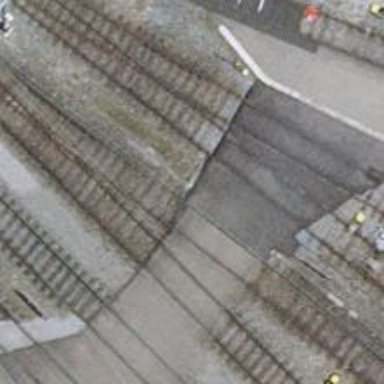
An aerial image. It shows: Level crossing along the railway.